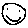
Label: smiley face